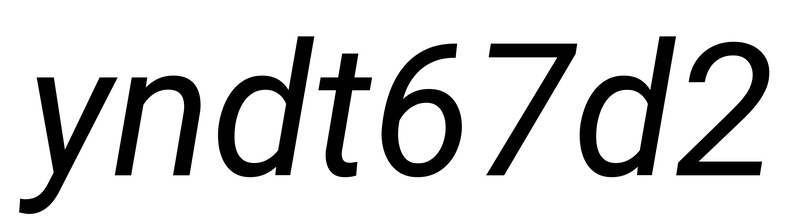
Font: Roboto-Italic_Italic